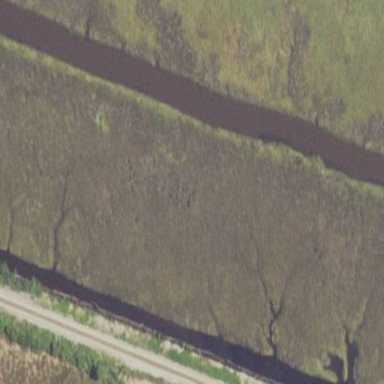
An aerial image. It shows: Saltmarsh wetland area.